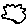
Label: cloud